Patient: sex M, age 68
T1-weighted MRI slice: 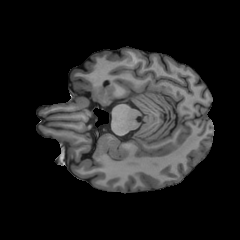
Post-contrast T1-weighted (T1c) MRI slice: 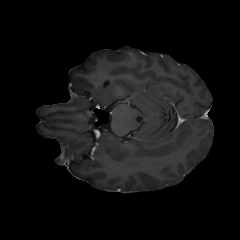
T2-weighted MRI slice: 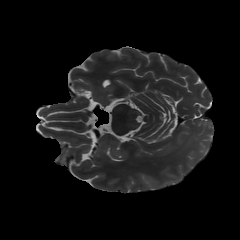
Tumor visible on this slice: no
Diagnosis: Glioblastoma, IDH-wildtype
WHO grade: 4